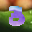
Label: 3